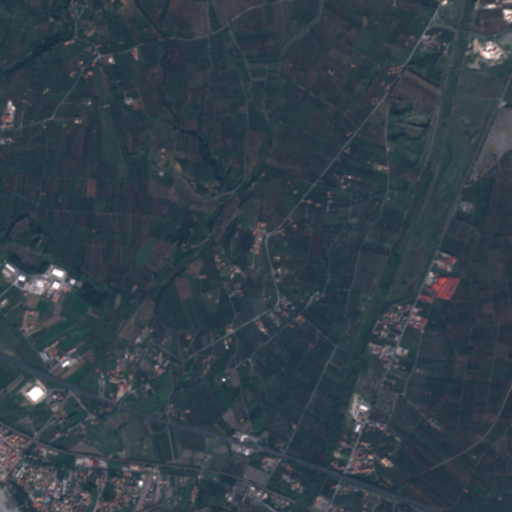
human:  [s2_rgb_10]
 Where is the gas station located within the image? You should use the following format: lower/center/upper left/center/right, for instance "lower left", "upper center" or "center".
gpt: The gas station is located in the lower center of the image.
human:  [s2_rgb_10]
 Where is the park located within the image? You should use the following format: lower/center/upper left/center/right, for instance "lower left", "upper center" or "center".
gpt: The park is located in the lower left of the image.
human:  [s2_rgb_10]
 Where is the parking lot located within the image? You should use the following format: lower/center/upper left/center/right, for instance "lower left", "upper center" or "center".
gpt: The parking lot is located in the lower left of the image.
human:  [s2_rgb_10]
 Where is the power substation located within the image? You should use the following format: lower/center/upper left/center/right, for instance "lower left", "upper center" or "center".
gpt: The power substation is located in the center right of the image.
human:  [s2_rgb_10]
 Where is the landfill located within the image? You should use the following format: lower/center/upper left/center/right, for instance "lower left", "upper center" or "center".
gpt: There is no landfill in the image.